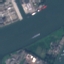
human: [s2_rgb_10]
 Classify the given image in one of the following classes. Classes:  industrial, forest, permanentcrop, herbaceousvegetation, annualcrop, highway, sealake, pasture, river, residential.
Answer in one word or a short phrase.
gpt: River